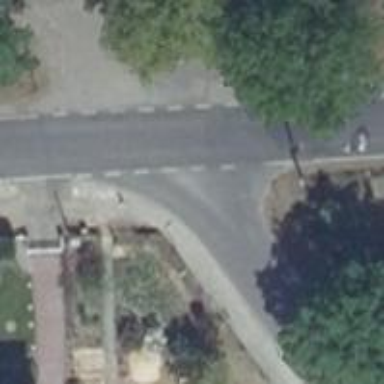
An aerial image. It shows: Residential road with asphalt surface and sidewalk on the left.